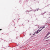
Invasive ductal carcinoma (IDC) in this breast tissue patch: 0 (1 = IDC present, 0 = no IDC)